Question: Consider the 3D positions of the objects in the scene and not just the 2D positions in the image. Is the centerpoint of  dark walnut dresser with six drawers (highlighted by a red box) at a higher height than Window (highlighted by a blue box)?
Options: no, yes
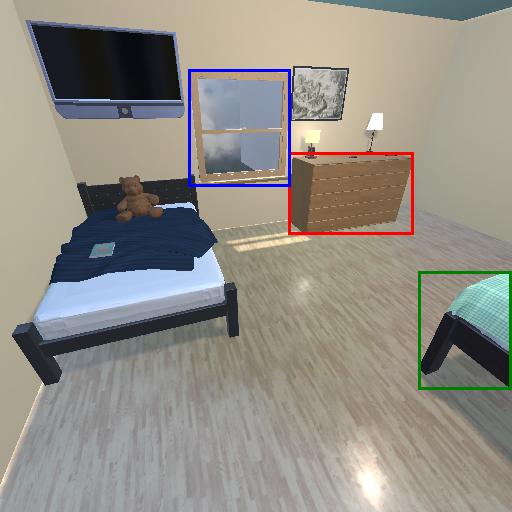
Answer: no